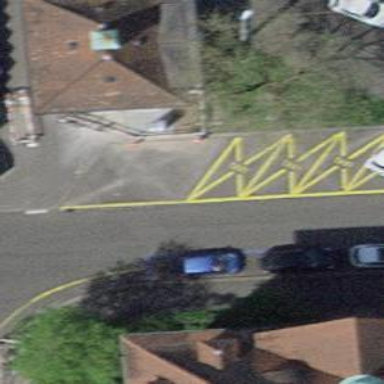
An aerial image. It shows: Charging station.